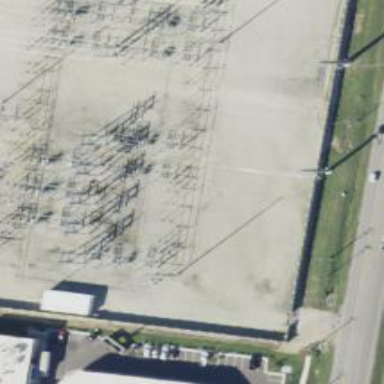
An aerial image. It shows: Switch used for power control.